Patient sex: M
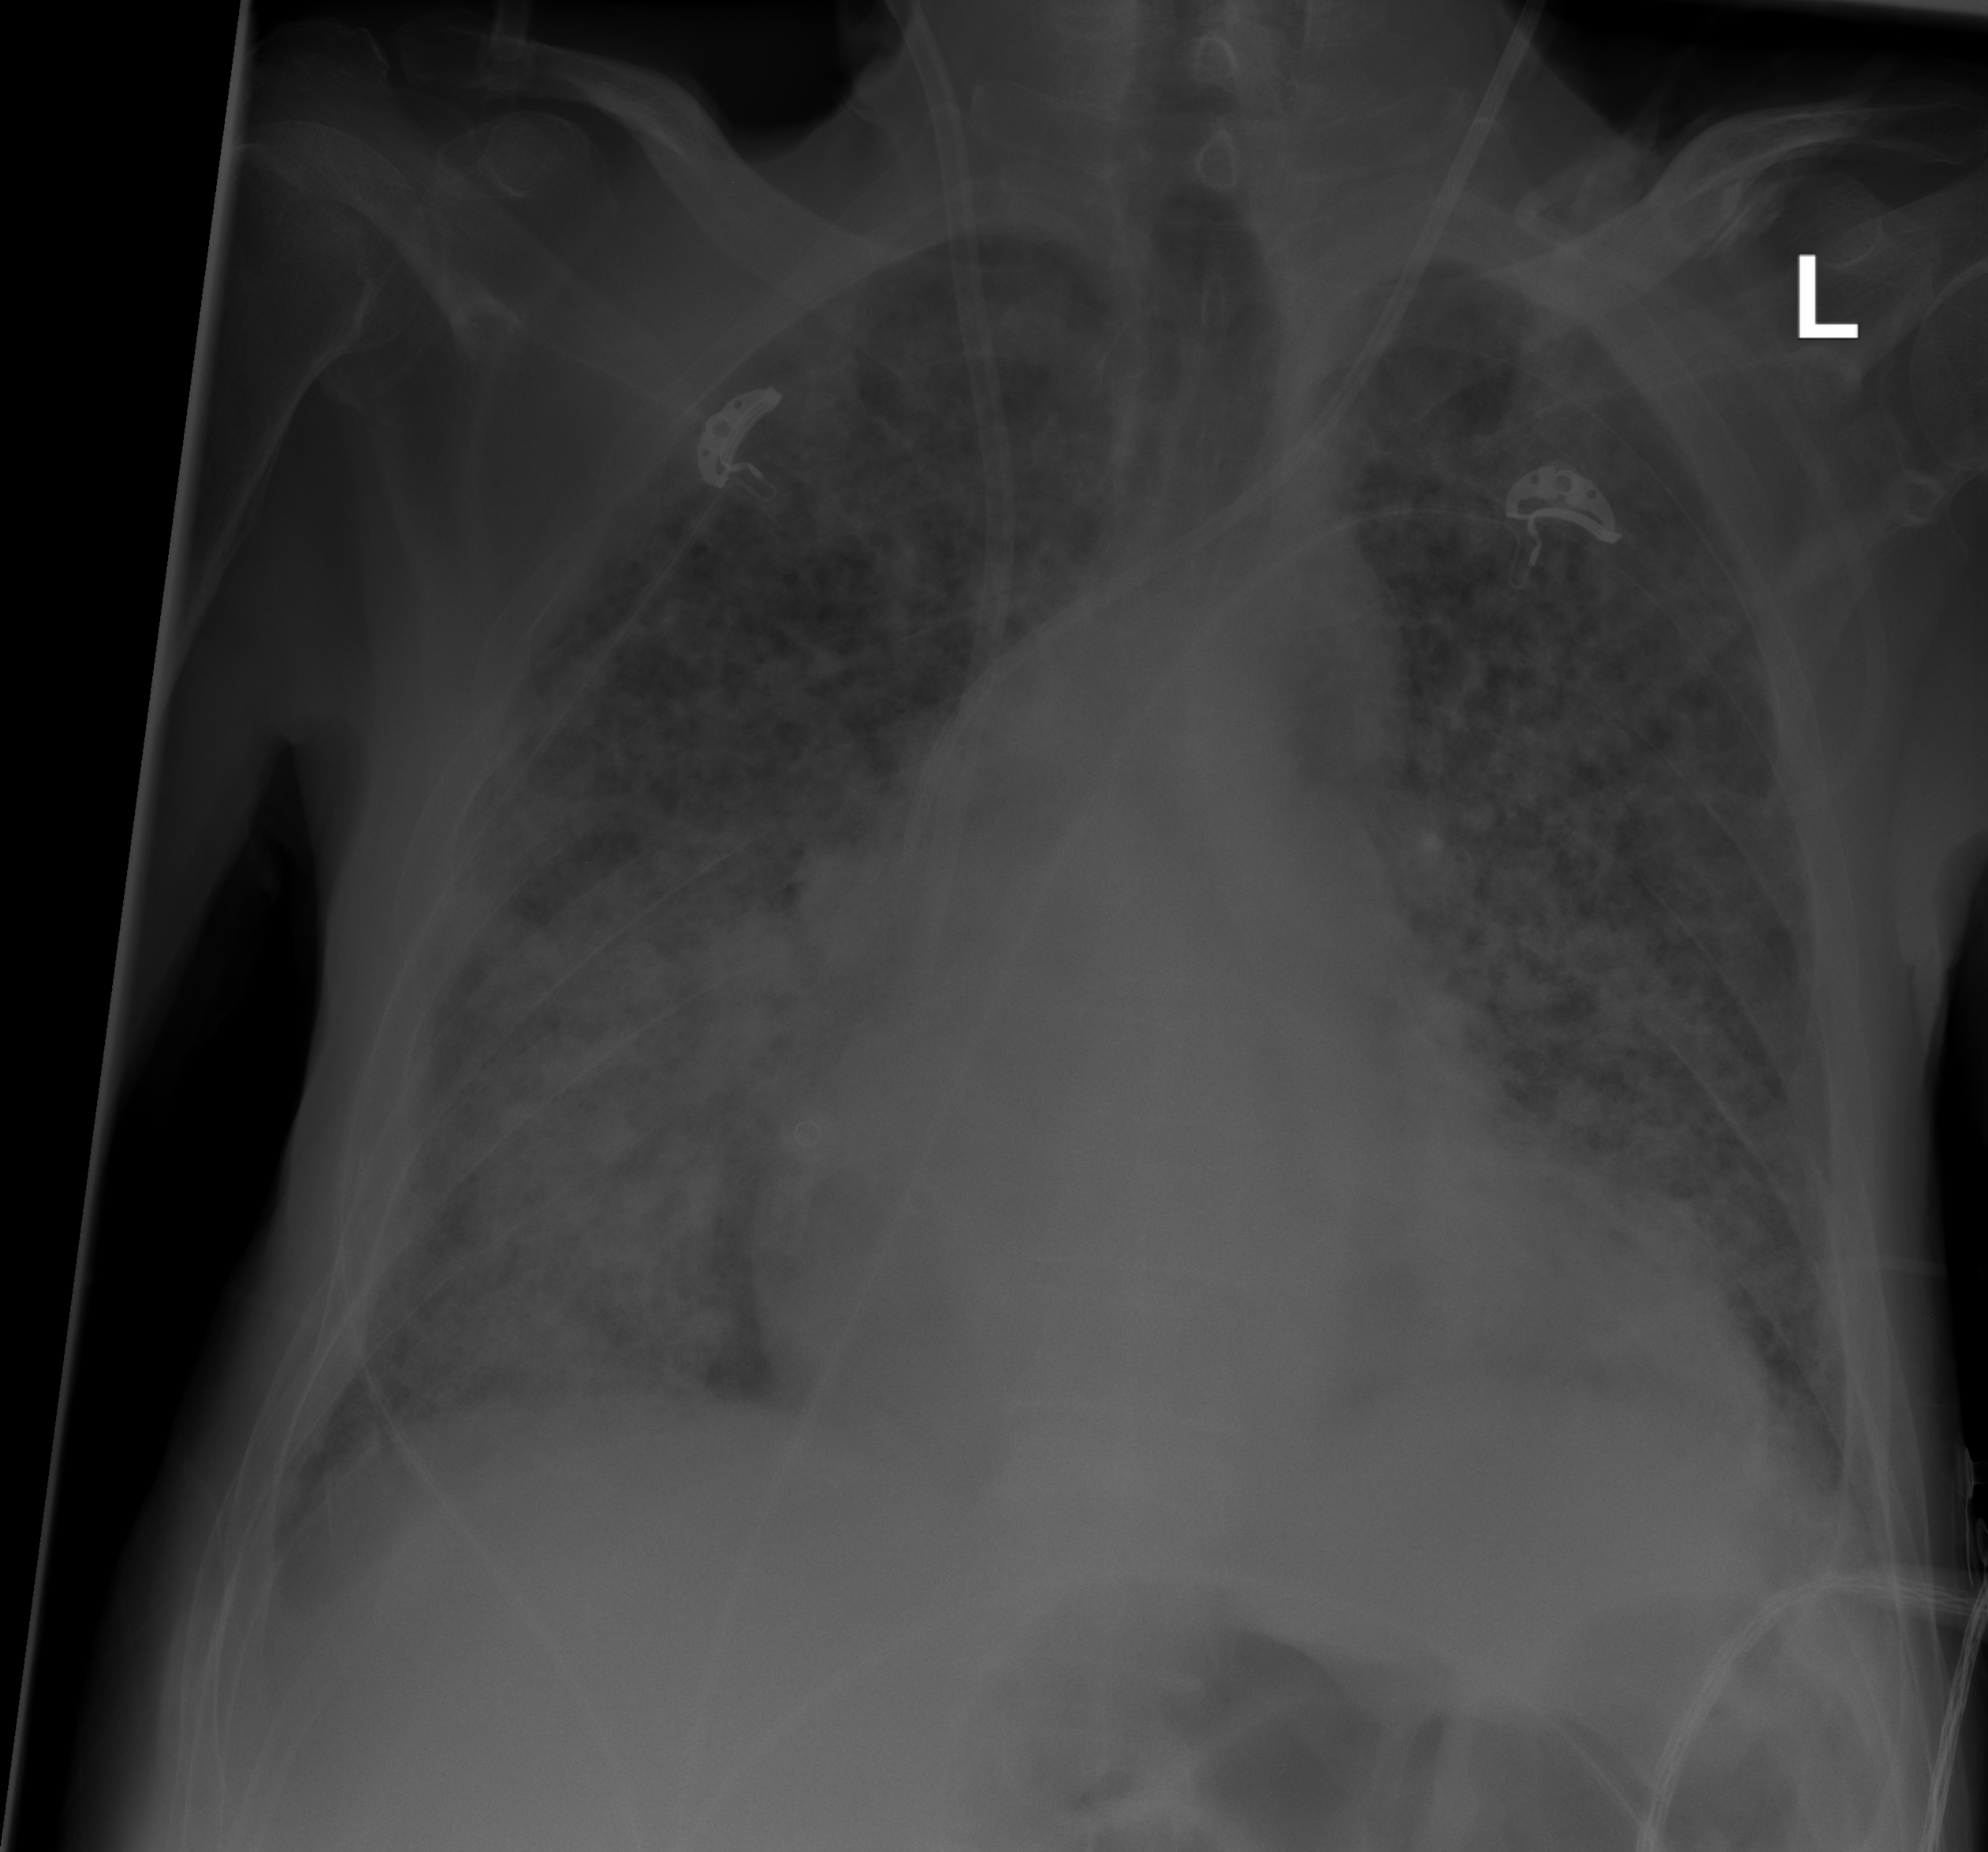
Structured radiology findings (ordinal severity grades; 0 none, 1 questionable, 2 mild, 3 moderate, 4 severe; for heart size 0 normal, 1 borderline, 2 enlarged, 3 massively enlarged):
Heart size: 2
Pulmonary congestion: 0
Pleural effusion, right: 0
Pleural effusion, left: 0
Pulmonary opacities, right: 4
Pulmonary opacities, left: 3
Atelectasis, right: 2
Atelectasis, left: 0